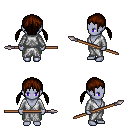
a pixel art fantasy rpg character, female body template, dark elf, purple skin, white robe, teal pants, brown twin-tailed hairstyle, spear, four views (front, back, left, right), 2x2 character sprite sheet, small pixel art, hard edges, no anti-aliasing